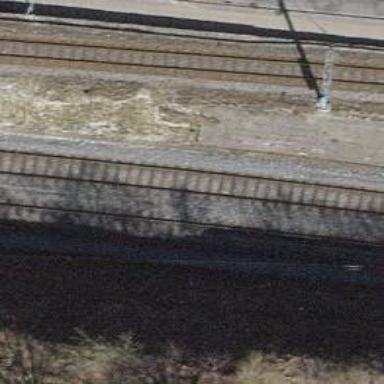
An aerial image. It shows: Railway track with contact lines for electrification.